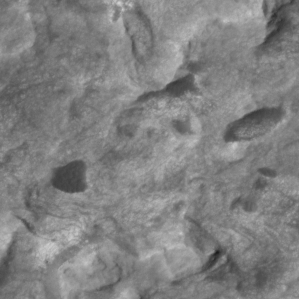
Label: non_frost